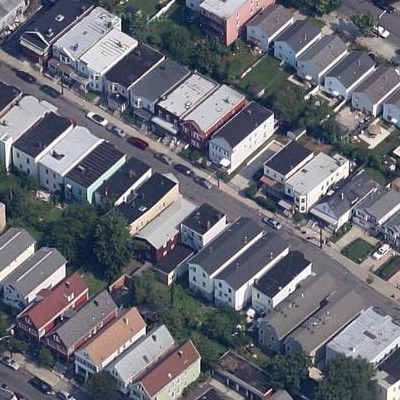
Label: Resident